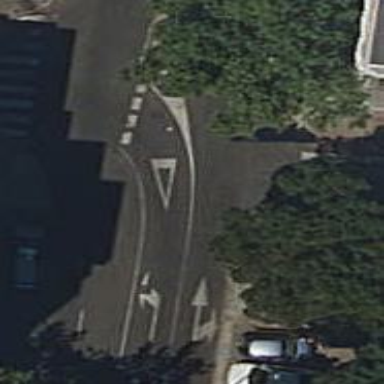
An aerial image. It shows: Secondary road with asphalt surface and sidewalks on both sides. There is shared lane for cyclists on the left.